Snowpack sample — Snodgrass Mountain, Crested Butte, Colorado (2/4/25, 12:06 PM MST)
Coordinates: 38.923, -106.968
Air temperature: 35 °F
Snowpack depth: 80 cm
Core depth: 60 cm
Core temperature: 32 °F
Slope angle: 14°, slope face: 78°
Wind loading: low
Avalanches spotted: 0
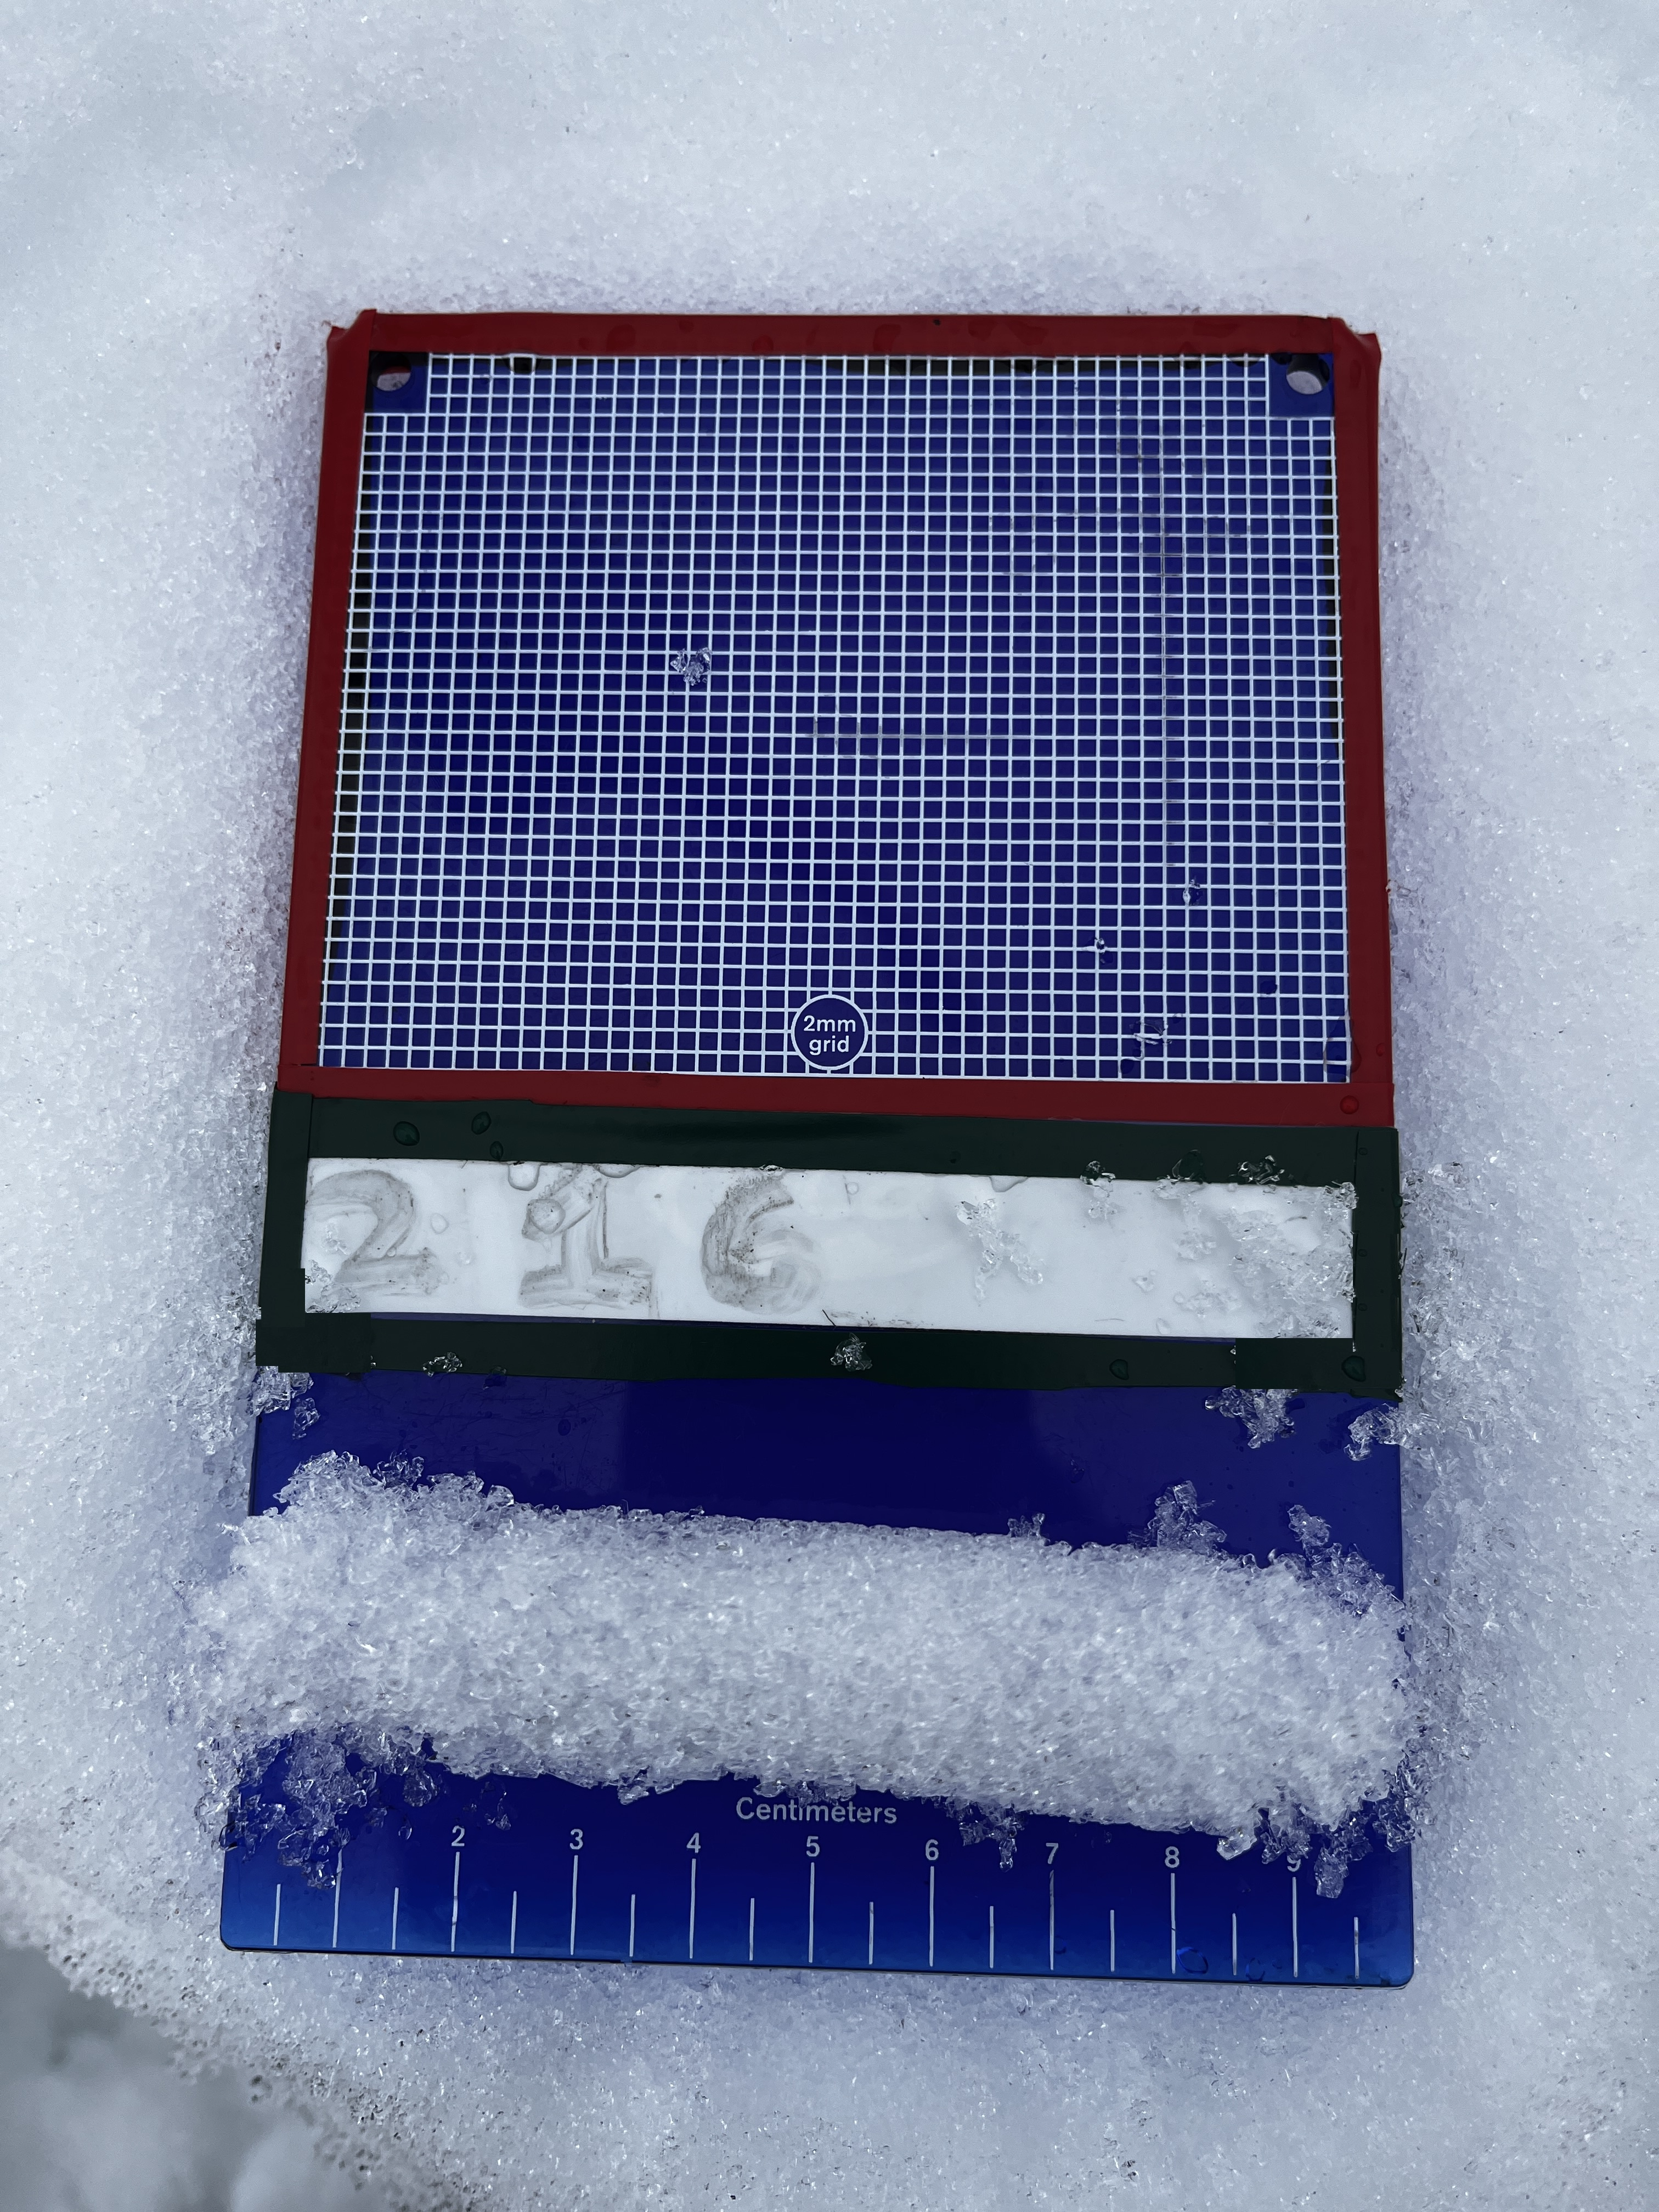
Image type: crystal_card
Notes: No avalanches nearby, unusually warm weather for the last month reported by residents, Collected 25 yards from treeline